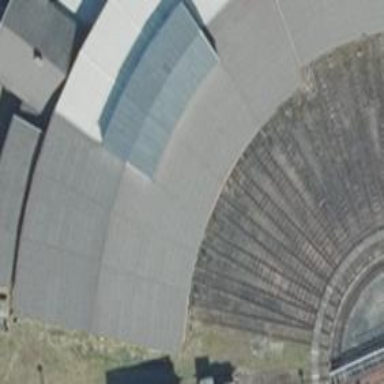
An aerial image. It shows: Railway yard used for servicing trains.